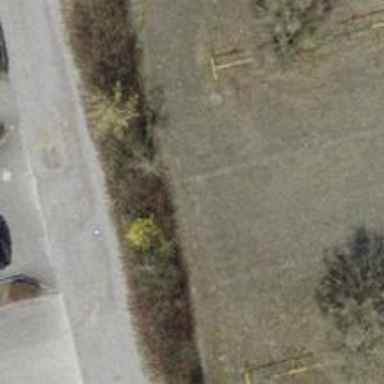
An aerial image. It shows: Paved parking aisle used as service road.